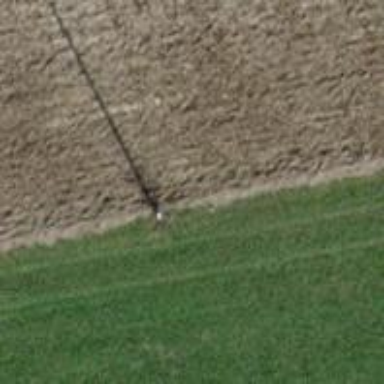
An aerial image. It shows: Power pole.